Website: apple
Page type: customer-info-address
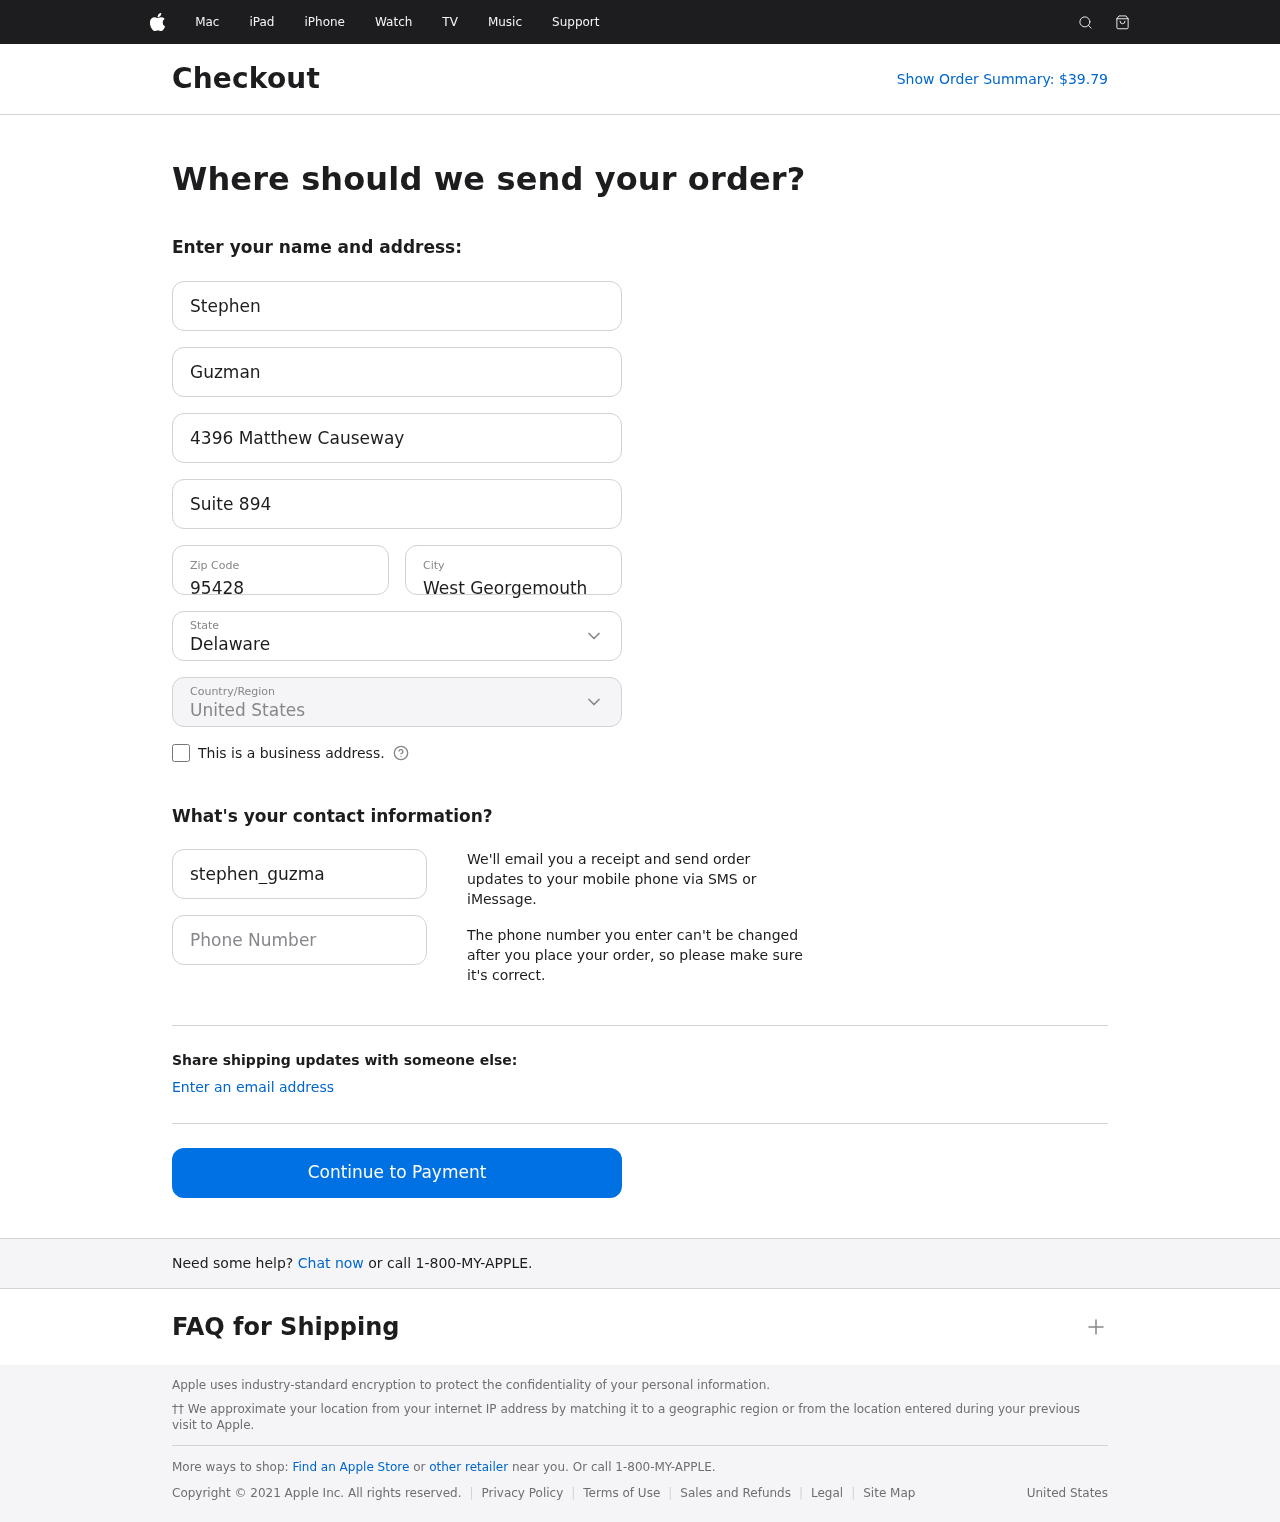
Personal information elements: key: PII_CITY
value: West Georgemouth
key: PII_COUNTRY
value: United States
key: PII_EMAIL
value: stephen_guzman@hotmail.com
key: PII_FIRSTNAME
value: Stephen
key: PII_LASTNAME
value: Guzman
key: PII_PHONE
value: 2509486391
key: PII_POSTCODE
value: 95428
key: PII_STATE
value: Delaware
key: PII_STREET
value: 4396 Matthew Causeway
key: PII_STREET2
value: Suite 894
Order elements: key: ORDER_TOTAL
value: Show Order Summary: $39.79